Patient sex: M
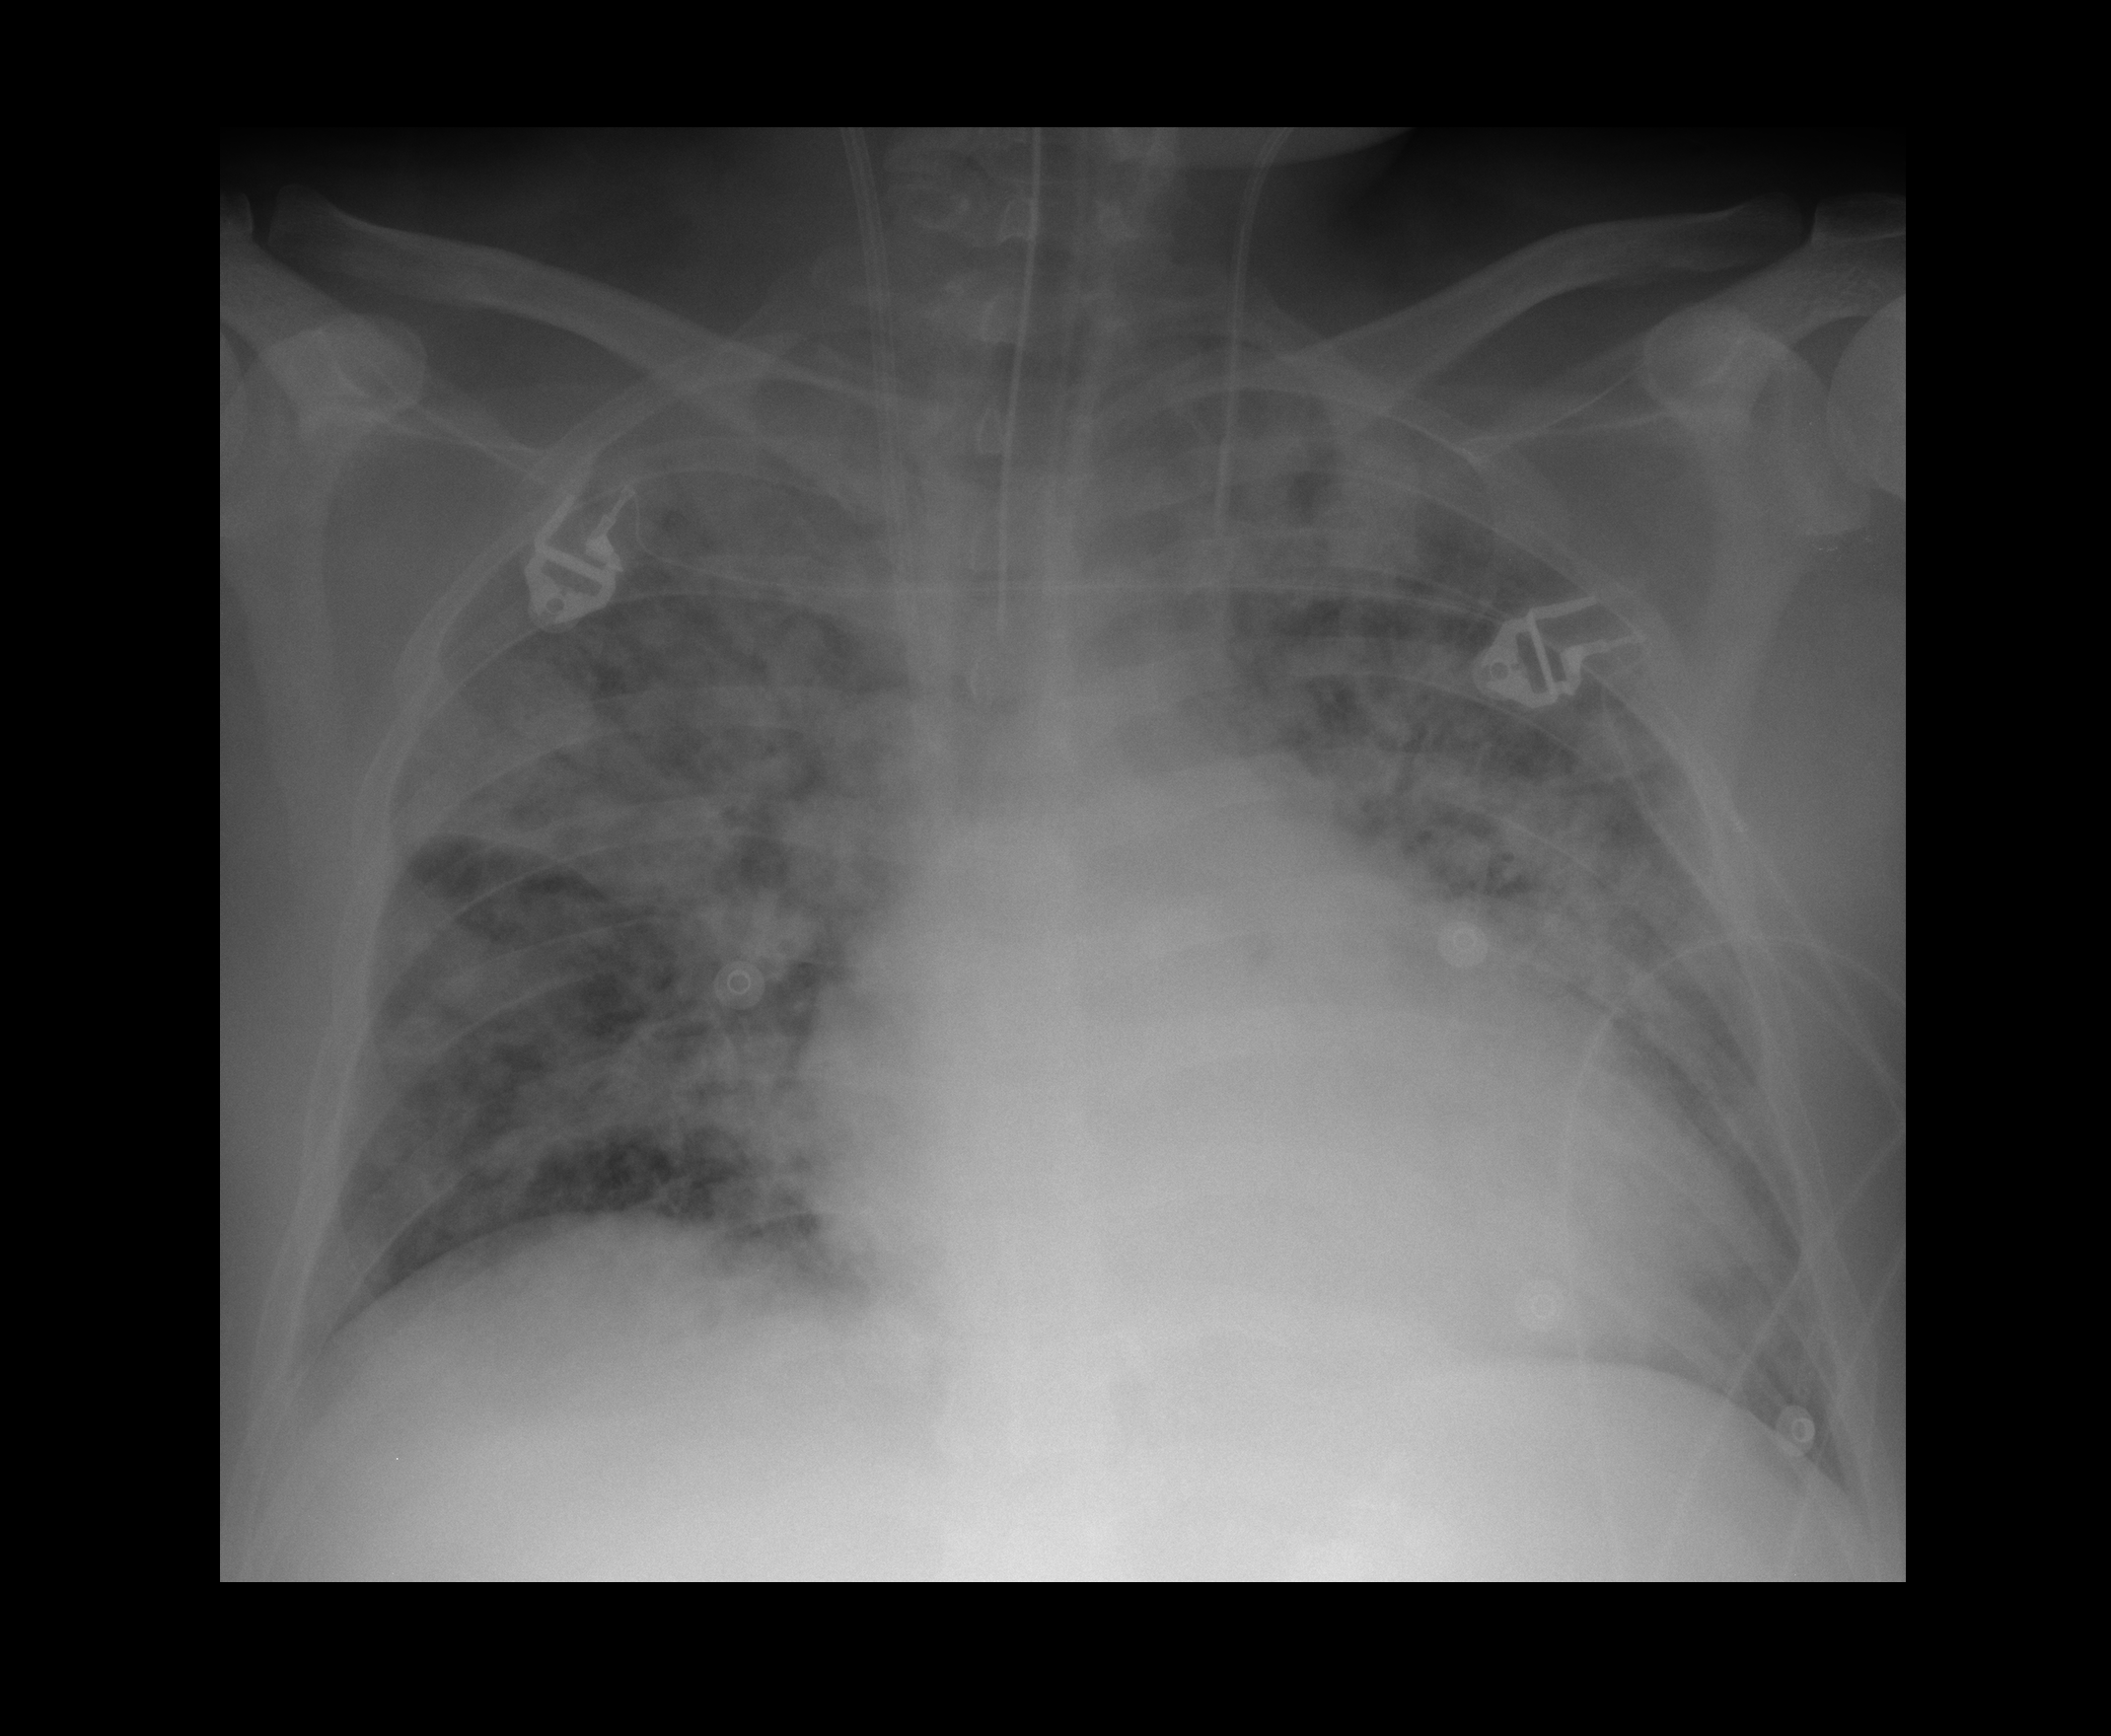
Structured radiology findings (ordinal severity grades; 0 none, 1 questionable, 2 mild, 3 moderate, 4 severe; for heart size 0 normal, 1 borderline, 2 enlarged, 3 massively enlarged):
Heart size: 0
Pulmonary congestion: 2
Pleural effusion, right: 0
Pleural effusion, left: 0
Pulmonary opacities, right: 3
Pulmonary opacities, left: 3
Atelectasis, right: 2
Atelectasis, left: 2